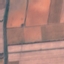
Label: PermanentCrop